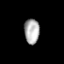
Tissue: prostate
Cell type: Fibroblasts
Senescence score: 0.8543
Nuclear area (px): 367
Mean DAPI intensity: 175.749